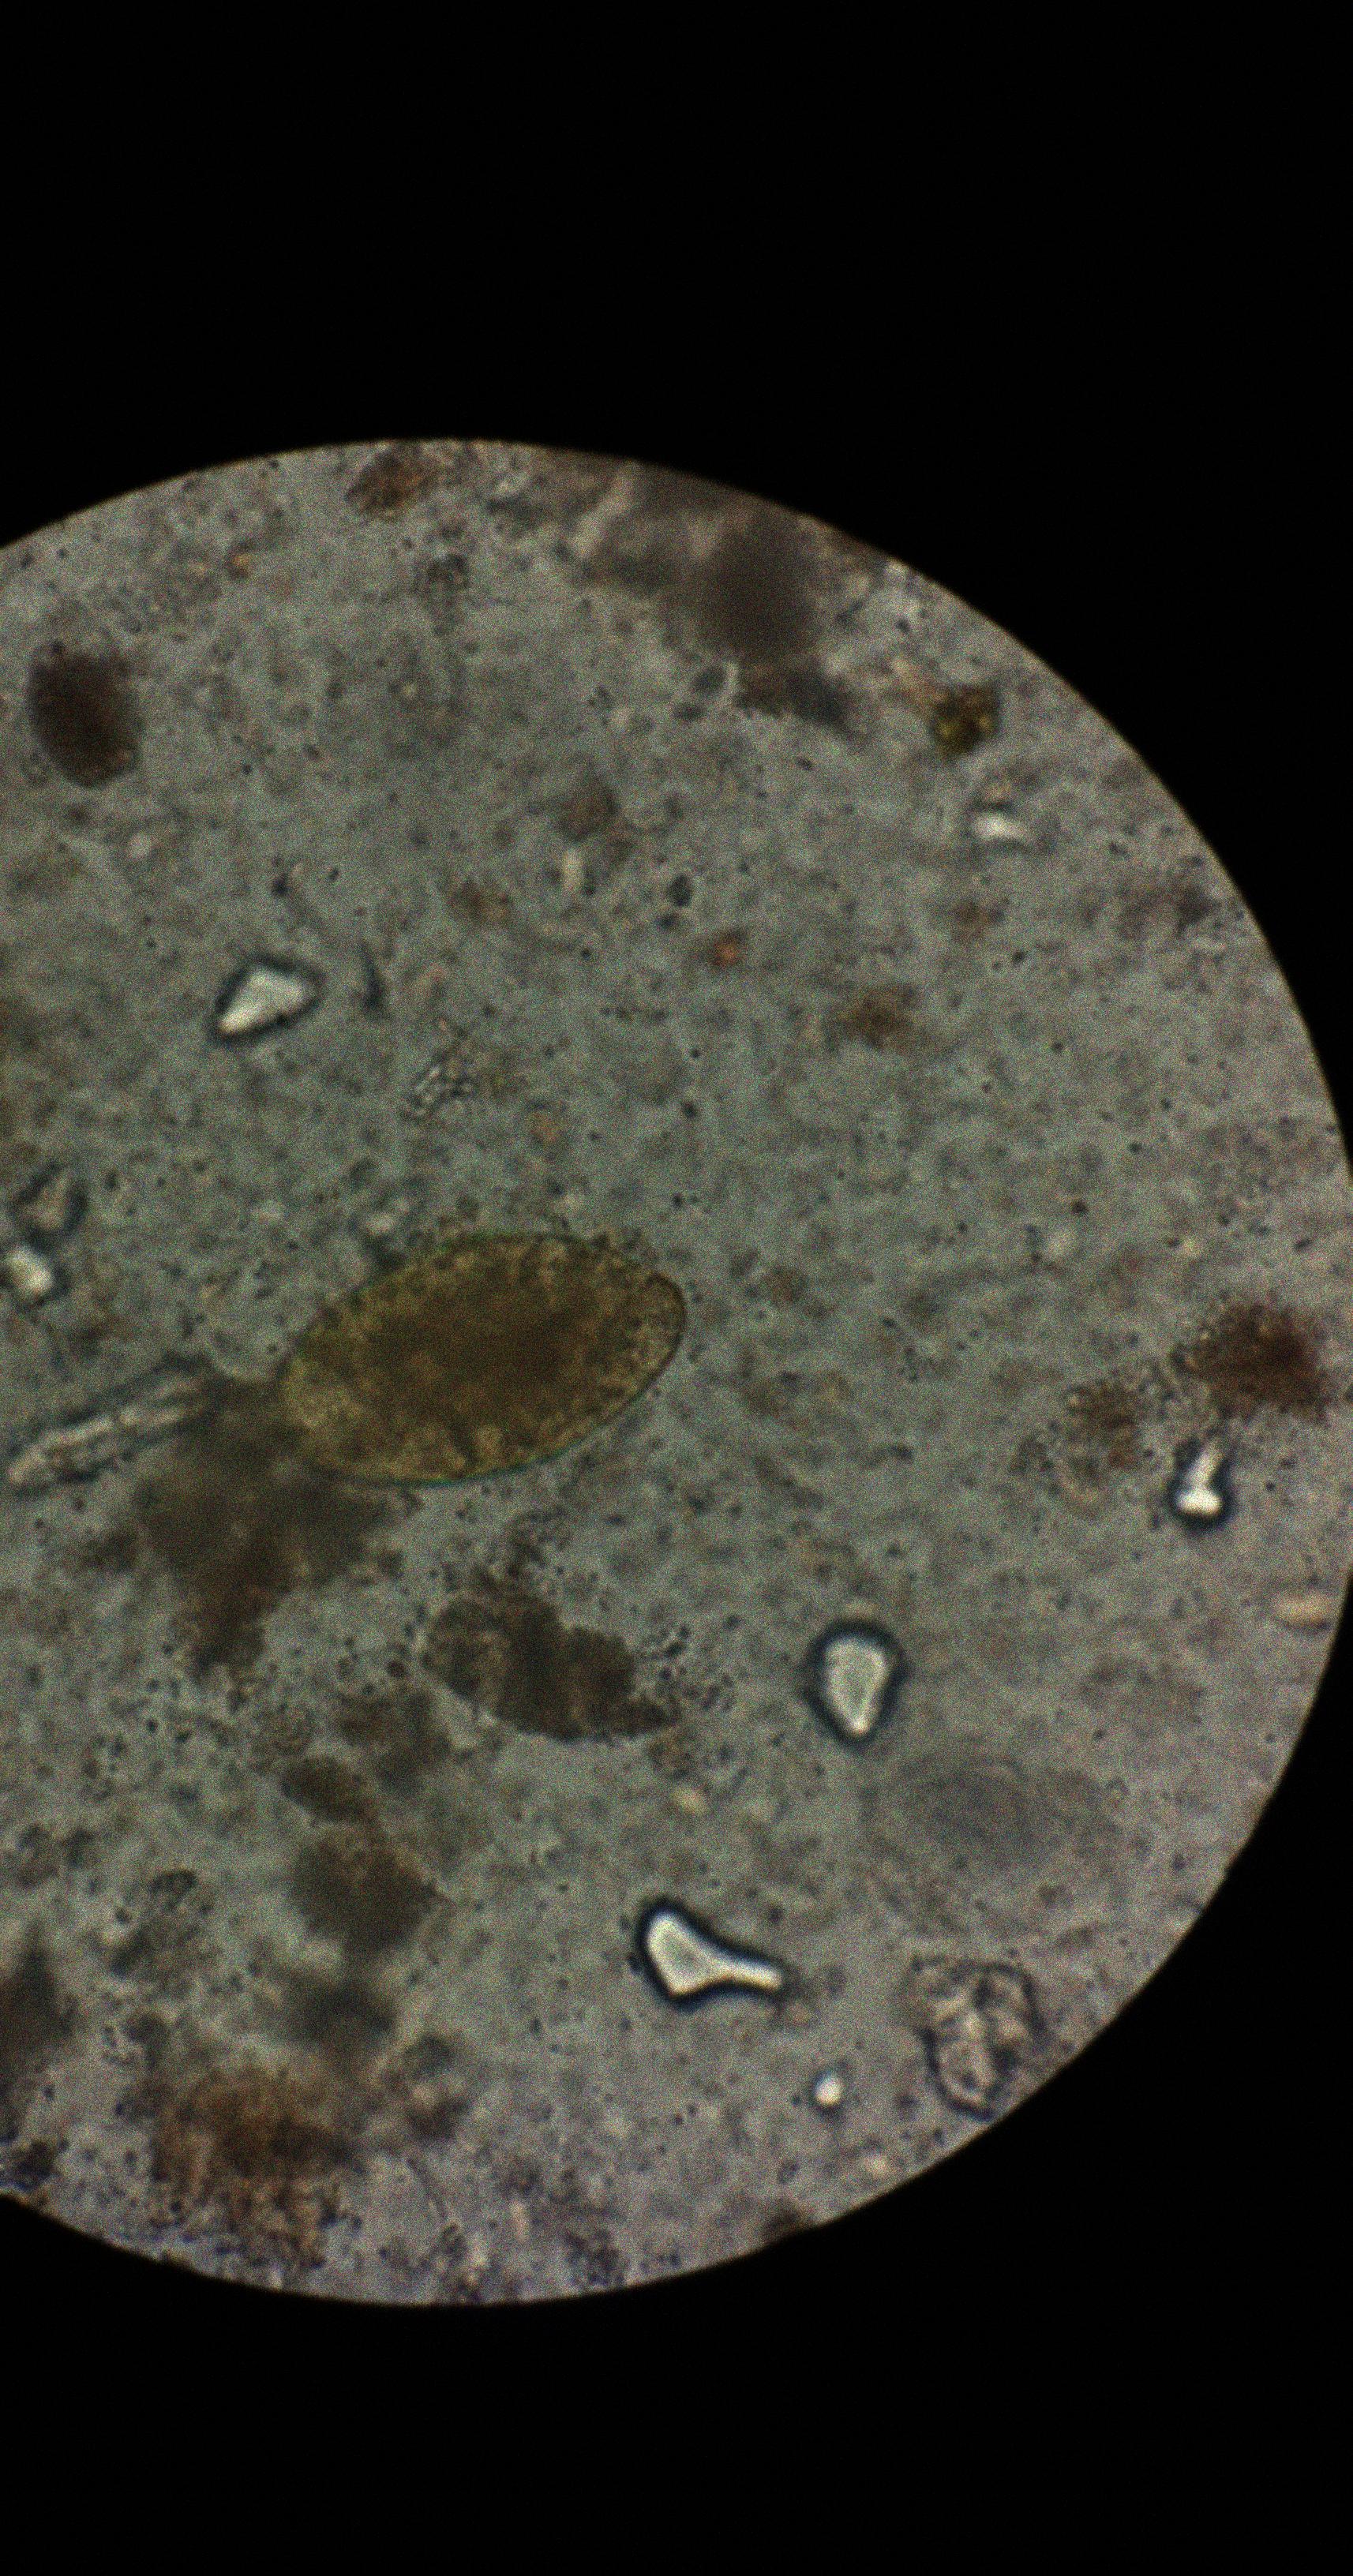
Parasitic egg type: Fasciolopsis buski